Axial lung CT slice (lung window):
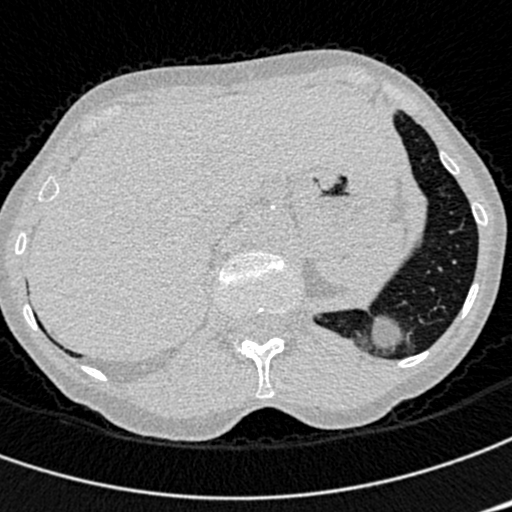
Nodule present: no